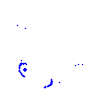
Particle: kaon